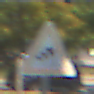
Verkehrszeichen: SeitenwindVonRechts
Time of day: Midday
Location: Outdoor (Urban)
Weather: Clear
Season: NotSpecified
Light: Natural